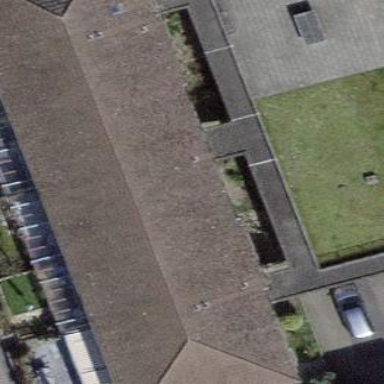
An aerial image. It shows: Building with tile roof.